Field crop: maize
Growth stage: 2
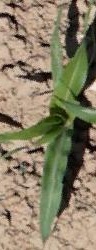
Species: maize